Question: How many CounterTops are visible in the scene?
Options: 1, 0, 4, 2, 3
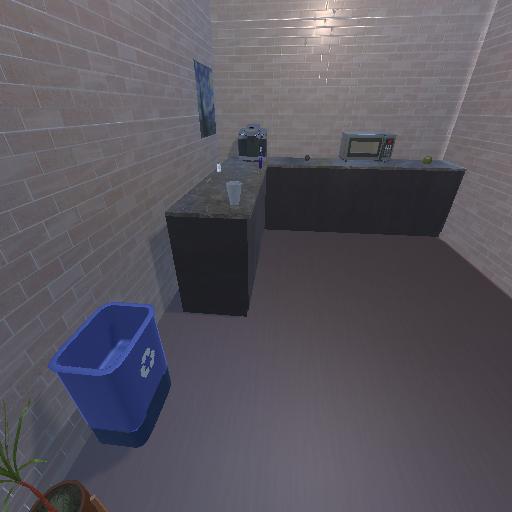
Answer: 1